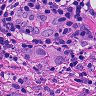
Metastatic tissue present: yes